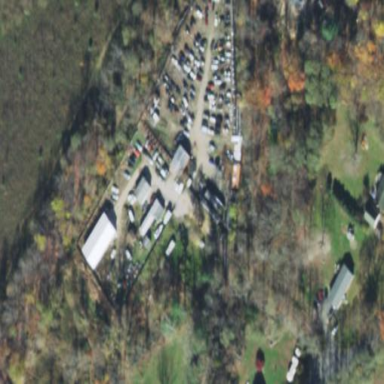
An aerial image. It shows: Scrapyard.